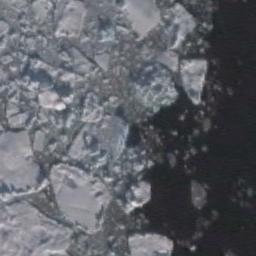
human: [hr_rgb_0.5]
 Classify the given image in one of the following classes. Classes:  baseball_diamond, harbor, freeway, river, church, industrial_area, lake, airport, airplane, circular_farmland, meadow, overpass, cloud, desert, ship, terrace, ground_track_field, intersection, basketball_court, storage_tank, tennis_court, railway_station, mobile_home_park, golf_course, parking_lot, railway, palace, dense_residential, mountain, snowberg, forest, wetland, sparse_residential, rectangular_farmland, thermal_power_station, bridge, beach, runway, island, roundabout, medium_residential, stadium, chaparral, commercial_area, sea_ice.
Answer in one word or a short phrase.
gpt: sea_ice